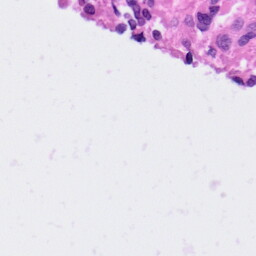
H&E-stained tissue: Ovarian